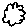
Label: cloud